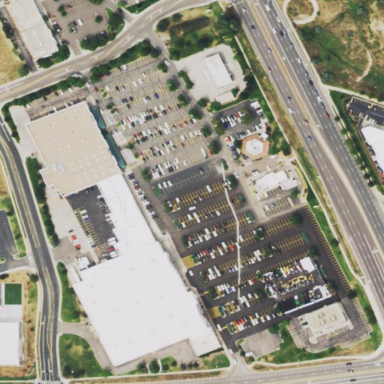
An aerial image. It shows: Retail area.